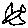
Label: bird